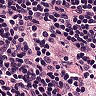
Metastatic tissue present: no